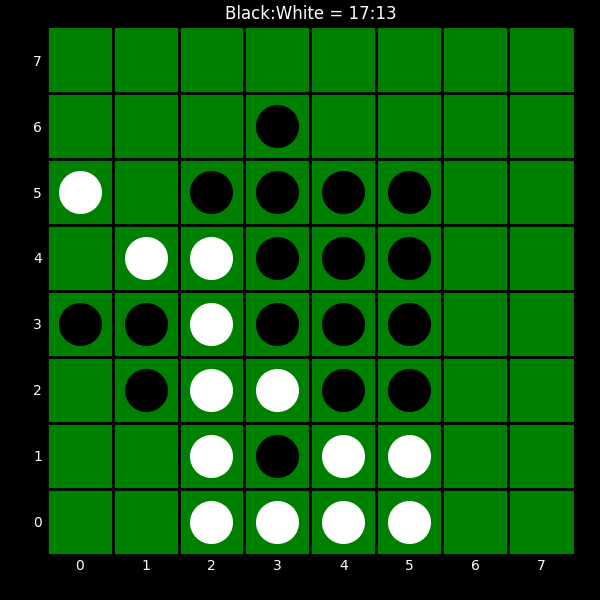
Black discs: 17
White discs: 13